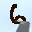
Label: 6